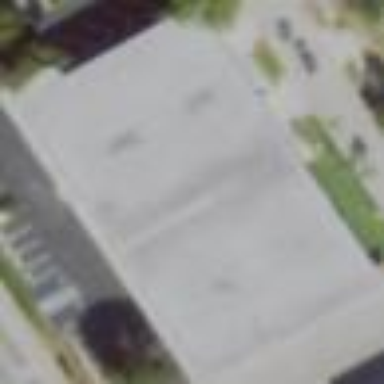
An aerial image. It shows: Commercial building.